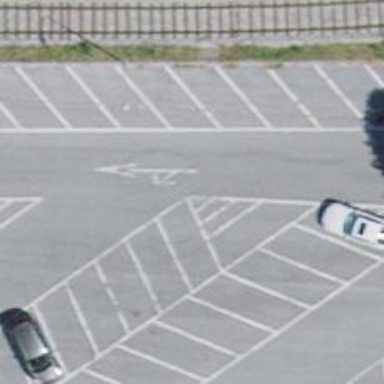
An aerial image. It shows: Road serving as parking aisle.